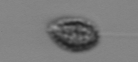
Label: Pseudochattonella_farcimen